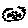
Label: cat